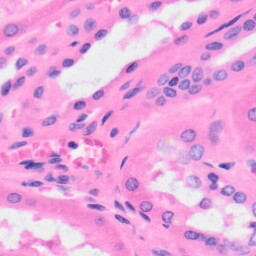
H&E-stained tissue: Kidney